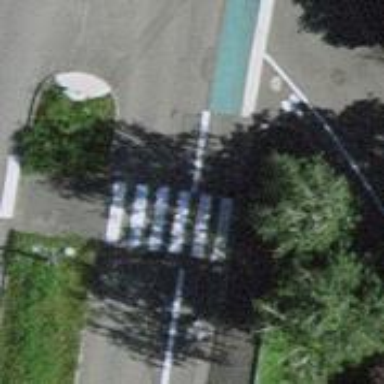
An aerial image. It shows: Uncontrolled zebra crossing with pedestrian island.